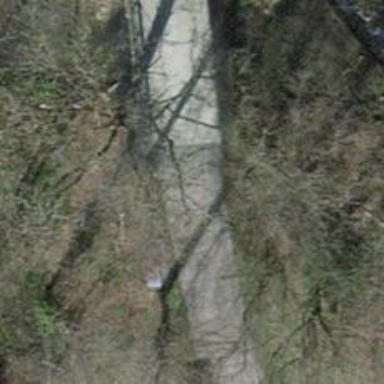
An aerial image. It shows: Driveway bridge connecting two areas.